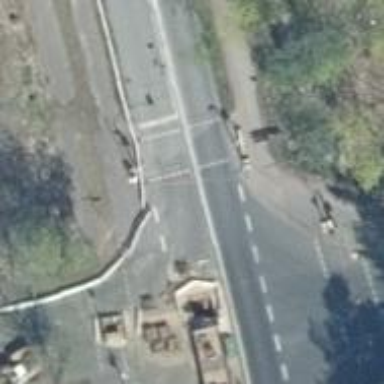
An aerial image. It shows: Road with traffic signals at the crossing.